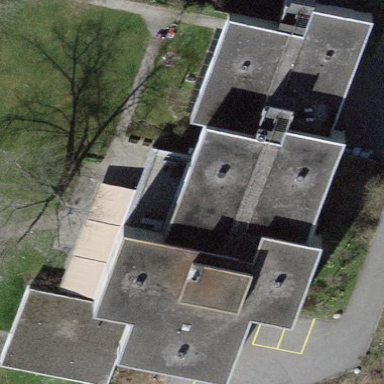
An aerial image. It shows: Building.